Question: I have a bootstrap modal that on a Button click I show it.
Everything works great but the Modal is displayed in the very right of the screen that I can't see even the Modal footer buttons.
I'm using a HTML Template that has a custom Bootstrap CSS and that's the reason of the issue.
Here is a screenshot:

My Modal html code is:
'''
<!-- Modal -->
<div class="modal fade" id="myModal" tabindex="-1" role="dialog" aria-labelledby="myModalLabel" aria-hidden="true">
<div class="modal-dialog">
<div class="modal-content">
<div class="modal-header">
<button type="button" class="close" data-dismiss="modal" aria-label="Close"><span aria-hidden="true">&times;</span></button>
<h4 class="modal-title" id="myModalLabel">Modal title</h4>
</div>
<div class="modal-body">
...
</div>
<div class="modal-footer">
<button type="button" class="btn btn-default" data-dismiss="modal">Close</button>
<button type="button" class="btn btn-primary">Save changes</button>
</div>
</div>
</div>
</div>
'''
And my jQuery code is:
'''
$('#btnSave').click(function() {
$('#myModal').modal('show')
});
'''
> Here is the jsFiddle using the custom CSS that I have (from the HTML Template).
<URL>
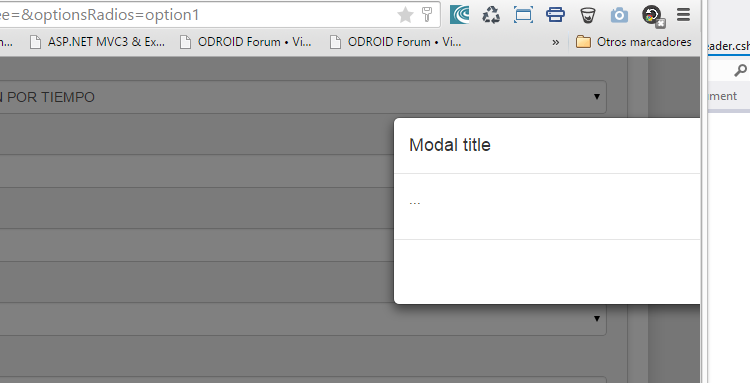
Answer: The problem is here:
'''
@media screen and (min-width: 768px) {
.modal-dialog {
left: 50%;
right: auto;
width: 600px;
padding-top: 30px;
padding-bottom: 30px;
}
'''
The 'left: 50%' pushes the your dialog box into the middle. Change left to auto.